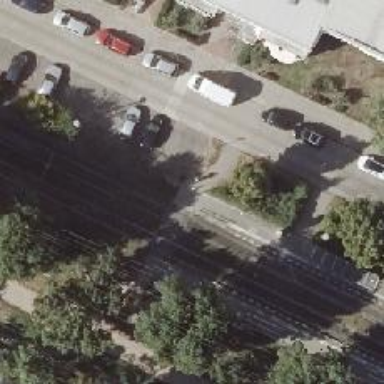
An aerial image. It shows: Footway along the road.